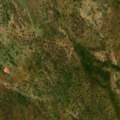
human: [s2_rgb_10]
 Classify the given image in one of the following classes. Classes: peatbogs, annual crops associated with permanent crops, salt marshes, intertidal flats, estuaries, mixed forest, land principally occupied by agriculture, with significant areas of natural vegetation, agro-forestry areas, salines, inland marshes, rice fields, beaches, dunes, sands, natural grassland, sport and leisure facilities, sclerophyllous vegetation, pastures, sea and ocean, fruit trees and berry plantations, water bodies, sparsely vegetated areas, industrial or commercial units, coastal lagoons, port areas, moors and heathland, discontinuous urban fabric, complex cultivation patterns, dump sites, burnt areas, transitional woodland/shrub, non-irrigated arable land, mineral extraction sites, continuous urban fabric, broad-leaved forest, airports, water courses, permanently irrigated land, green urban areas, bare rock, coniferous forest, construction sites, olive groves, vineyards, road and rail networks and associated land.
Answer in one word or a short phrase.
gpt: continuous urban fabric